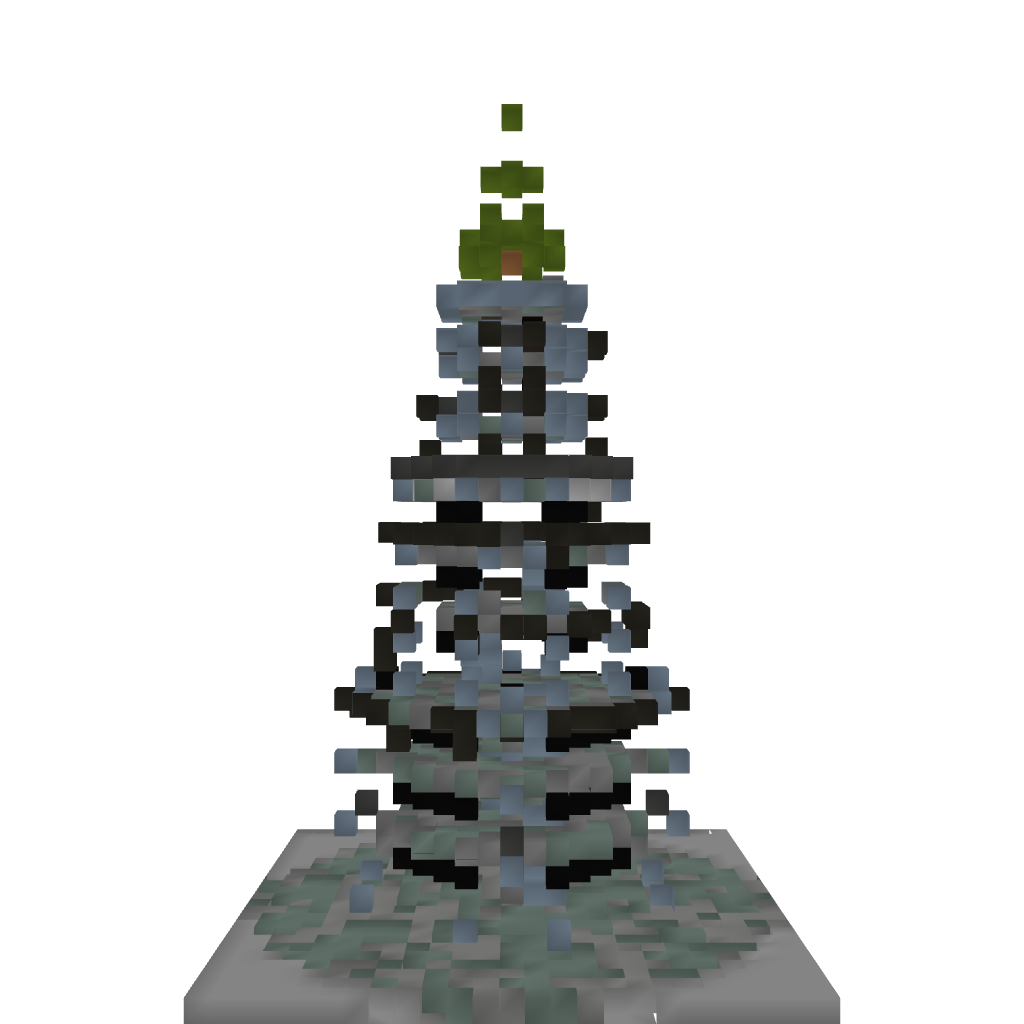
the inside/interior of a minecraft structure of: Medieval Tower Normal